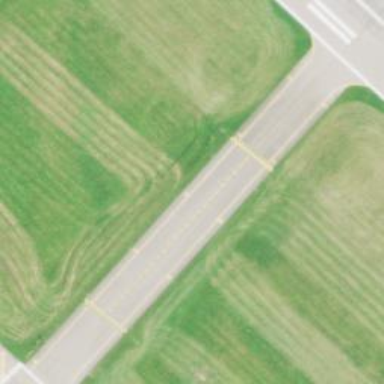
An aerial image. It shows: View of taxiway at the airport.